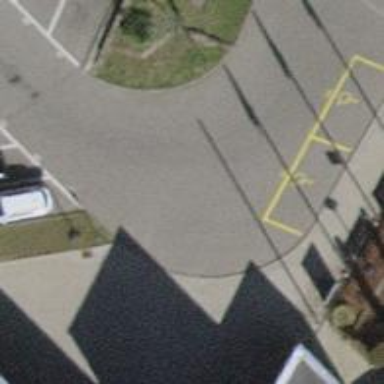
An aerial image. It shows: Road serving as parking aisle.